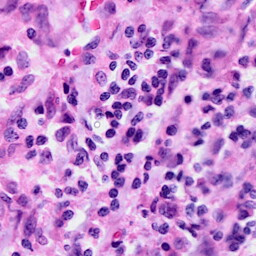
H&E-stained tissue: Cervix